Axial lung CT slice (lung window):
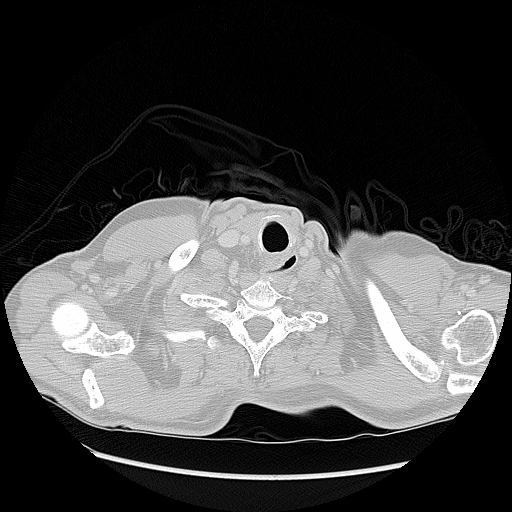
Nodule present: no